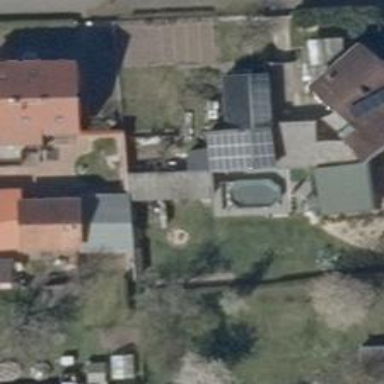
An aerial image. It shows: Solar photovoltaic panel generating electricity through small installation.